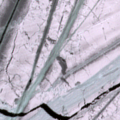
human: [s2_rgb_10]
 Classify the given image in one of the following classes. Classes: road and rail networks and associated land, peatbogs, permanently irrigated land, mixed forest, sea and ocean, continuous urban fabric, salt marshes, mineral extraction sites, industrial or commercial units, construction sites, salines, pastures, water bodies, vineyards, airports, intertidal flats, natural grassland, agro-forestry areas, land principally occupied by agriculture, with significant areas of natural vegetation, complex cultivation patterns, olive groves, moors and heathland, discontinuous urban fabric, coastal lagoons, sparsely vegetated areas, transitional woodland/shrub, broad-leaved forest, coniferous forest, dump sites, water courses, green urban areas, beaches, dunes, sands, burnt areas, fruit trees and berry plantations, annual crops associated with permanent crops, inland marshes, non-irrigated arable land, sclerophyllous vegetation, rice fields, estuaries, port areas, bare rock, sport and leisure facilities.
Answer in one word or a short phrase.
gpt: sea and ocean